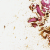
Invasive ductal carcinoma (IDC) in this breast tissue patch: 0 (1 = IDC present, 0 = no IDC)